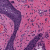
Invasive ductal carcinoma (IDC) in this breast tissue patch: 0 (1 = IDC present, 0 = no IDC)